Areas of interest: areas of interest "Home Furnishing and Building Materials Market"
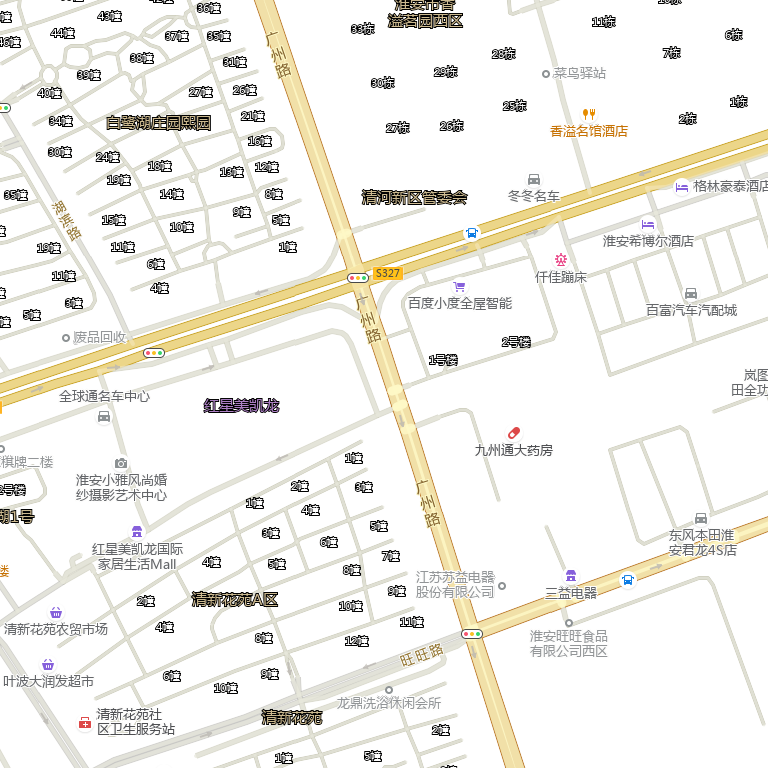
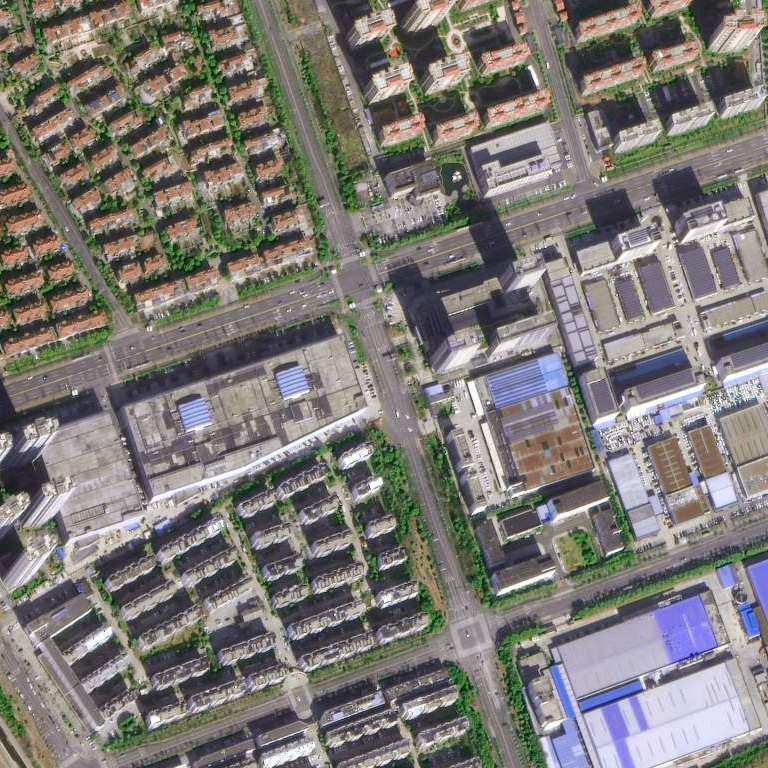